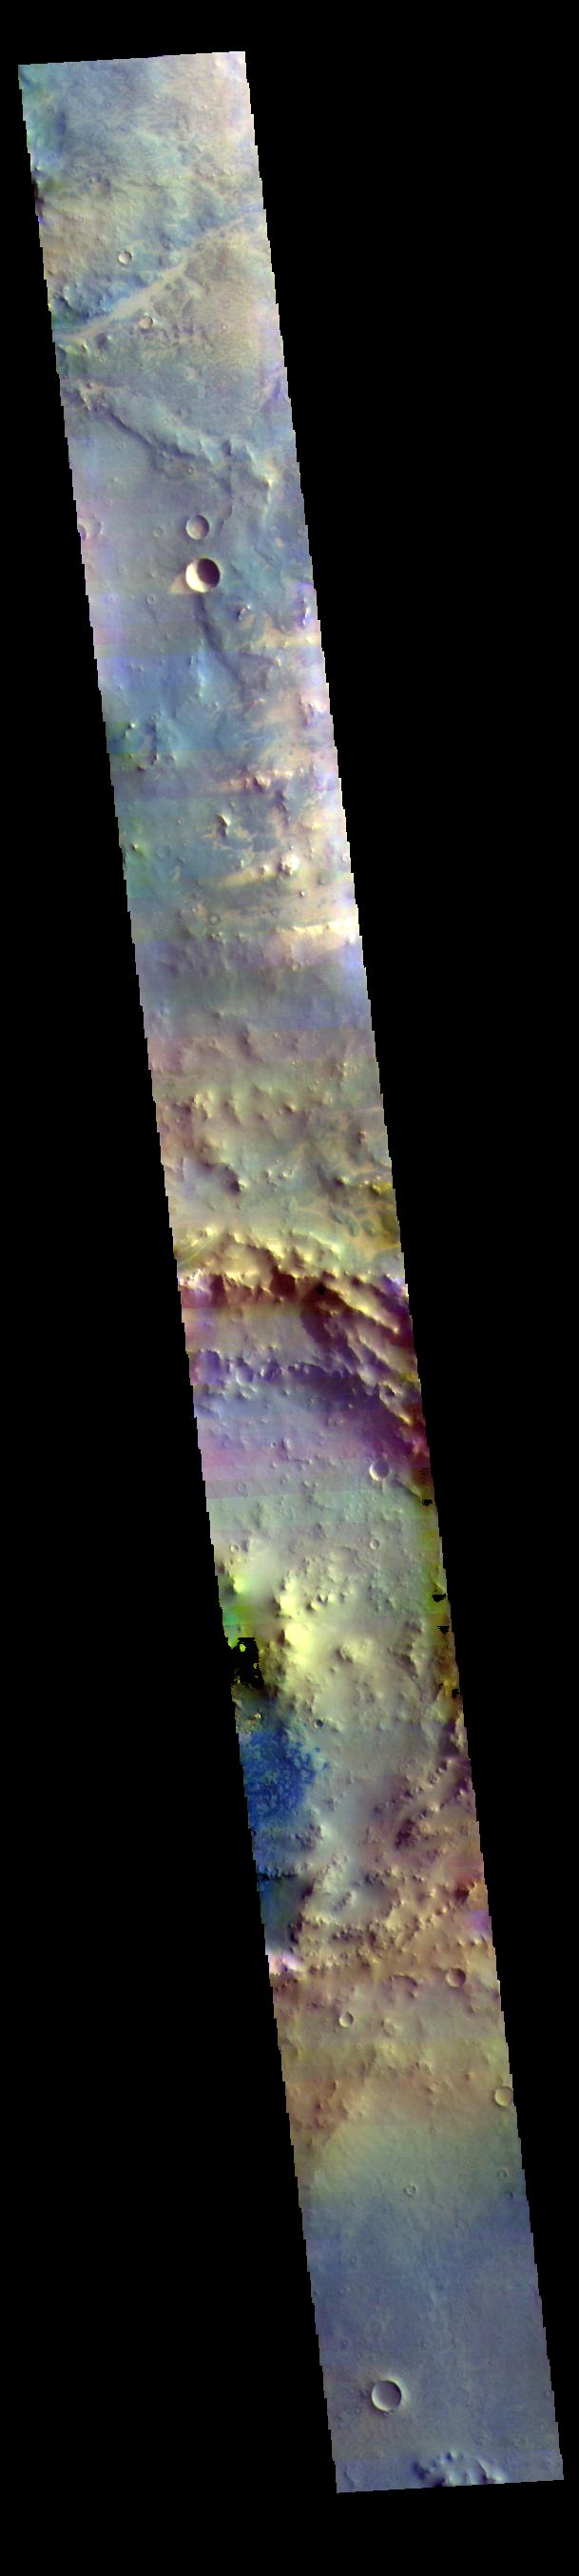
Noachis Terra - False Color 2001 Mars Odyssey, Mars